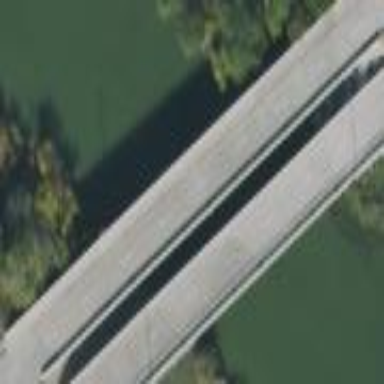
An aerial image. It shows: Man-made bridge.